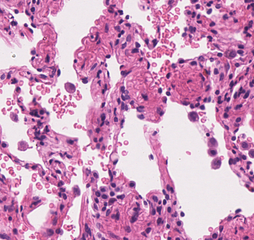
Tumor epithelial tissue: no
Tumor-associated stroma tissue: no
Normal tissue: yes